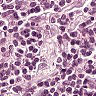
Metastatic tissue present: no